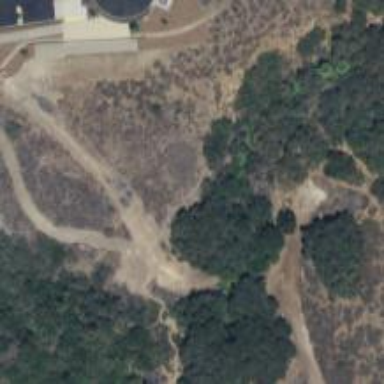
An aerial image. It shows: Disc golf tee area.